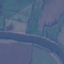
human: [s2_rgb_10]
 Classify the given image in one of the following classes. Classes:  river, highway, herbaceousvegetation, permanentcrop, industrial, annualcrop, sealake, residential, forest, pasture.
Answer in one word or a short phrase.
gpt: River